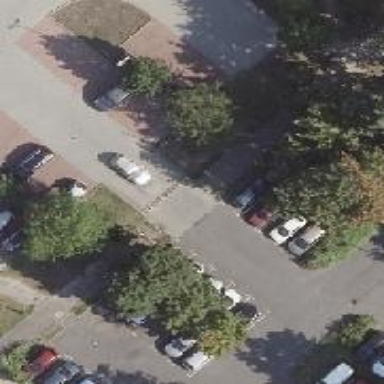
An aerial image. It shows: Table-style traffic calming feature.